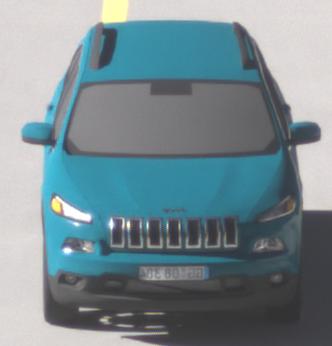
Make: Jeep
Model: Cherokee 3.2 V6 Pentastar
Detailed model: Cherokee (KL)
Model produced from: 2014/07
Model produced until: 2015/07
Doors: 5
Color: blue
Road condition: dry road
Daytime: morning or afternoon
Contrast: high contrast